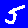
Digit: 5